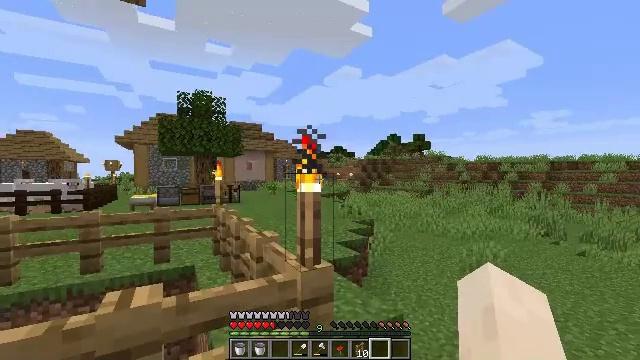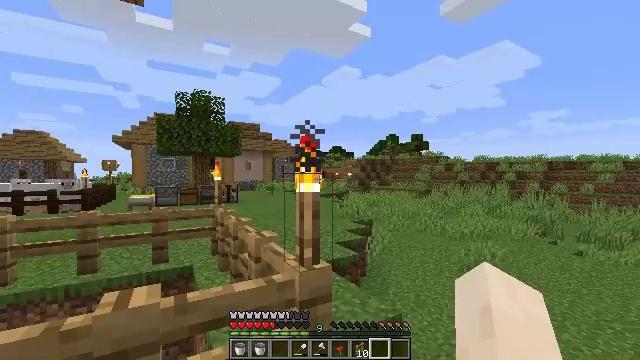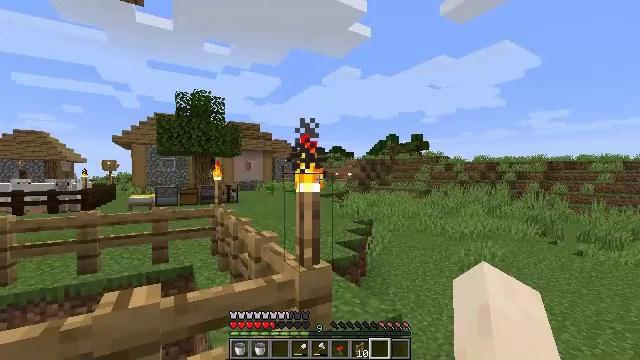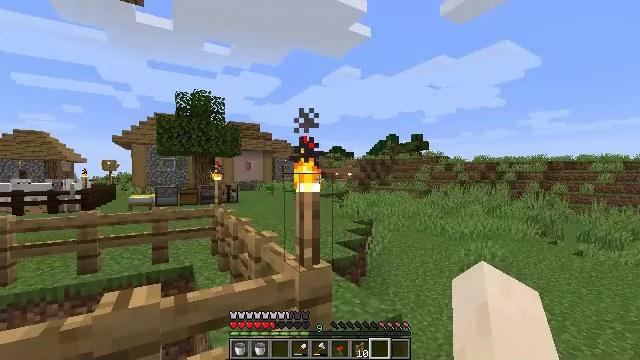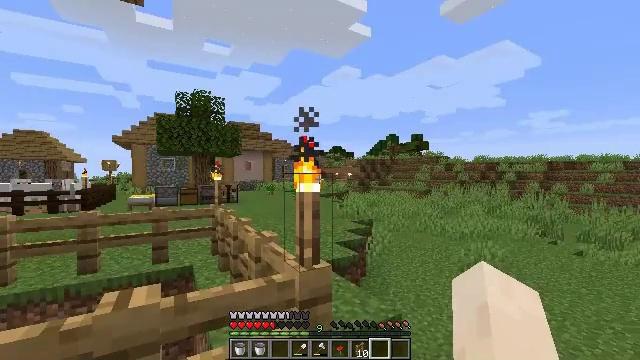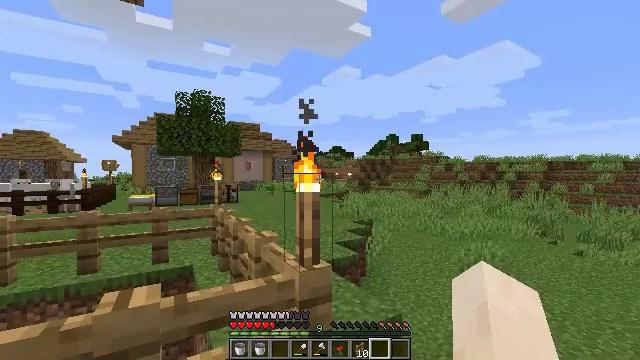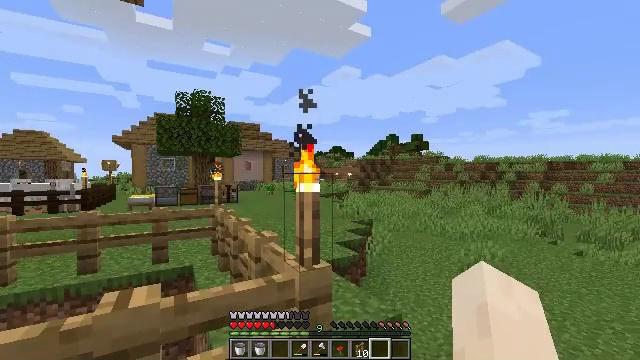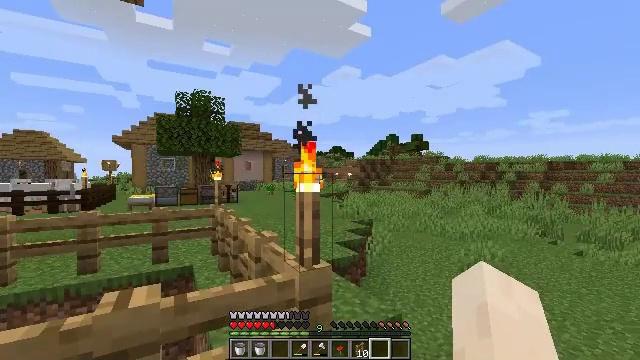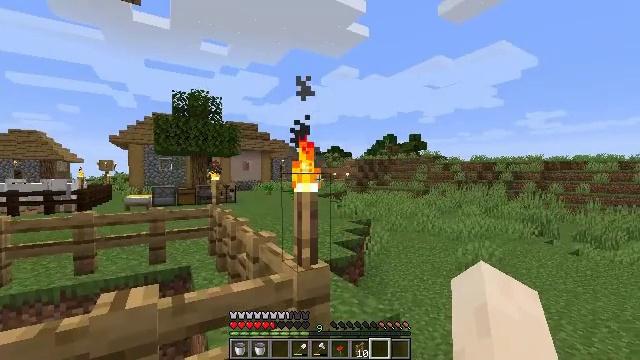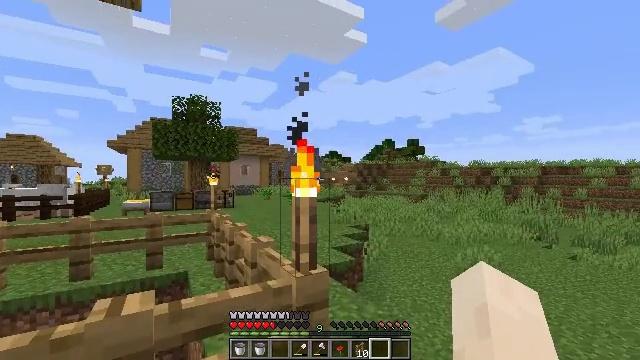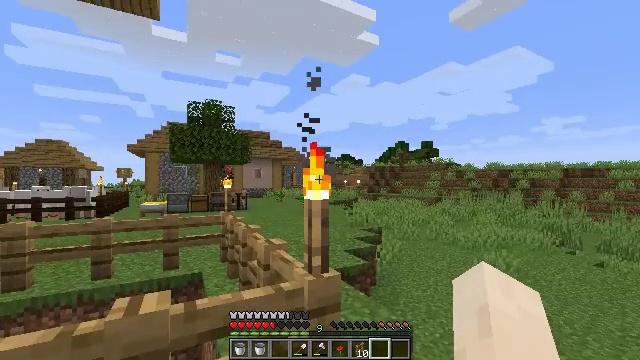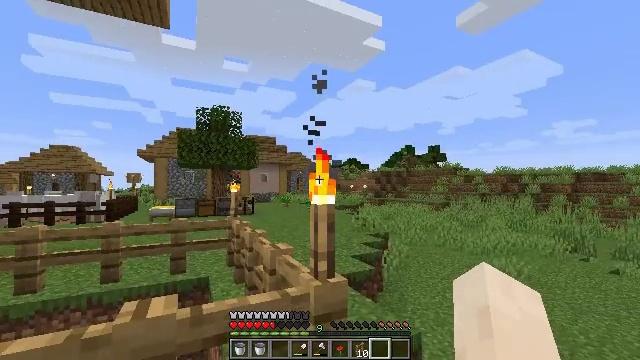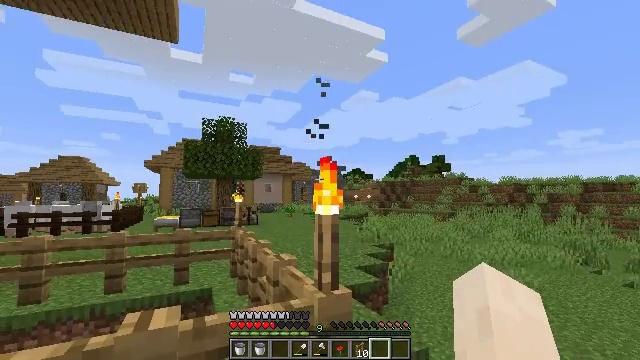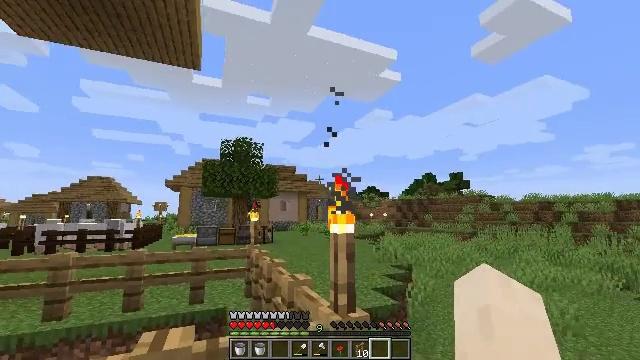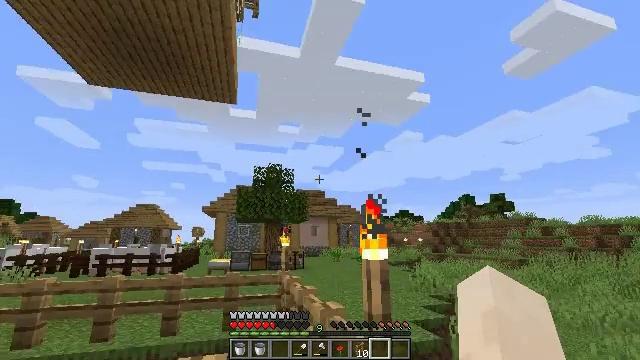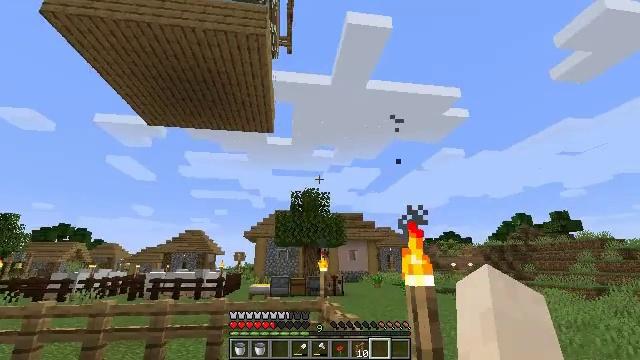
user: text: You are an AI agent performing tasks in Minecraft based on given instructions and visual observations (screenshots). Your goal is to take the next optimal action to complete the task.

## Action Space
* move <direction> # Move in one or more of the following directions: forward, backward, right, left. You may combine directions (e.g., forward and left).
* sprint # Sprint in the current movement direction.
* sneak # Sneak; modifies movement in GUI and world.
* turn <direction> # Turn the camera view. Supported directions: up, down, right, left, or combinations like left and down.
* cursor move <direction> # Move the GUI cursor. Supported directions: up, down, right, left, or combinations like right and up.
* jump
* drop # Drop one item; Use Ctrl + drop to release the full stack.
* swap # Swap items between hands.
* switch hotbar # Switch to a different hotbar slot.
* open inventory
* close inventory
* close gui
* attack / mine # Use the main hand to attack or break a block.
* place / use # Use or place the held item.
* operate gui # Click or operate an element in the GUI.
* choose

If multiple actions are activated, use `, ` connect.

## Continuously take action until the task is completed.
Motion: motion action
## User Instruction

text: Remove the dark oak sapling from the forest floor.
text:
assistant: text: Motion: no_op
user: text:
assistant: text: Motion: no_op
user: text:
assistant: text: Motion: no_op
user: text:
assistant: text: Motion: no_op
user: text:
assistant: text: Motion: no_op
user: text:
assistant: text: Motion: no_op
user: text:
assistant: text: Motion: no_op
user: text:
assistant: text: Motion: no_op
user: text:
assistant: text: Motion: turn up
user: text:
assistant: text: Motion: turn left
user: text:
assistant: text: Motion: turn left and up
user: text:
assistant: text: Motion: turn up
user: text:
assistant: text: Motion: turn left and up
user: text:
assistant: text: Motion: turn left and up
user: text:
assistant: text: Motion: turn left and up
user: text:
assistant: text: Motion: turn left and up
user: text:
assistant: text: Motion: turn left and up
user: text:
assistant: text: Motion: turn left and up
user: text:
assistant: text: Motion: turn up
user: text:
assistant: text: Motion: turn left and up
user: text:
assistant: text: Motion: turn left and up
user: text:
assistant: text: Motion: turn left and up
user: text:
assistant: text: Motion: turn left and up
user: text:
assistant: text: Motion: turn up
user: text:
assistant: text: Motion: no_op
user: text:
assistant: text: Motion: no_op
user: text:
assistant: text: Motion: no_op
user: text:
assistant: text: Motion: no_op
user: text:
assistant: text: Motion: no_op
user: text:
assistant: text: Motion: turn right